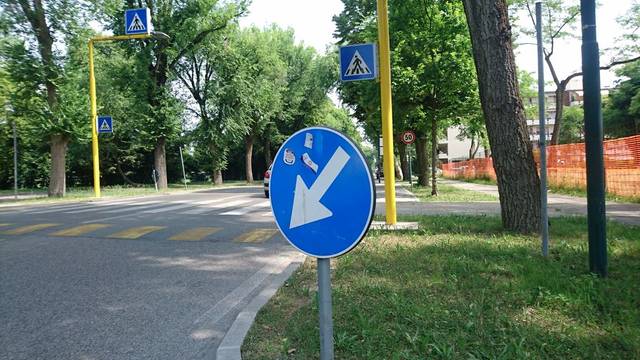
Region: Italy
Coordinates: 45.397, 12.357